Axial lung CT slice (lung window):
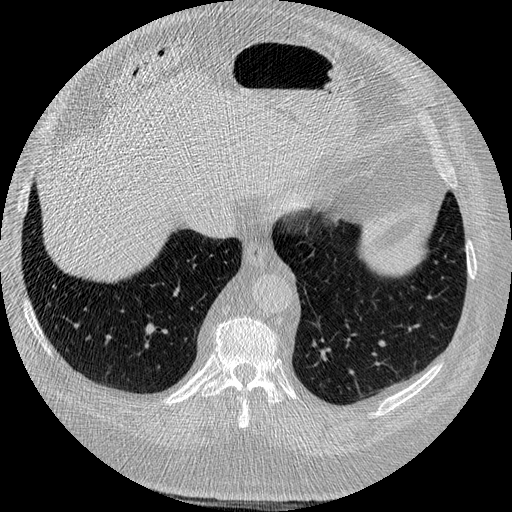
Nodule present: no